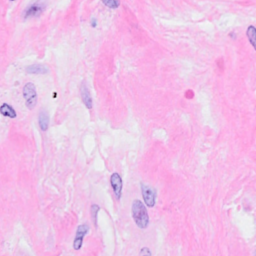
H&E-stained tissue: Breast